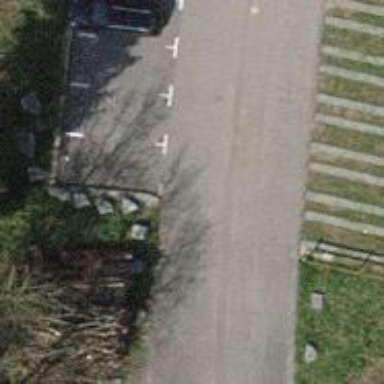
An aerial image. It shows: Block barrier.